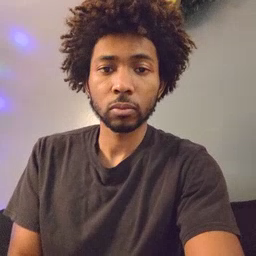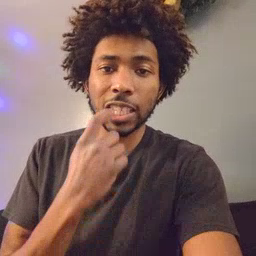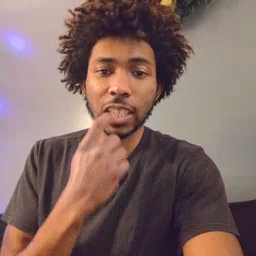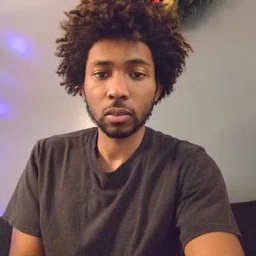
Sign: tooth